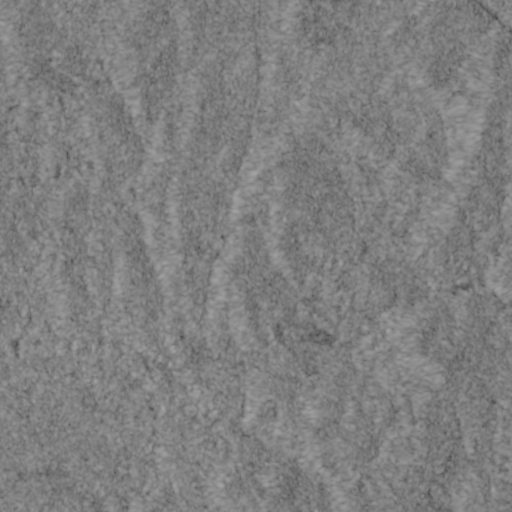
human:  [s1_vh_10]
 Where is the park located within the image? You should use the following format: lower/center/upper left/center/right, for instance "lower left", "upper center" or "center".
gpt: The park is located in the lower left of the image.
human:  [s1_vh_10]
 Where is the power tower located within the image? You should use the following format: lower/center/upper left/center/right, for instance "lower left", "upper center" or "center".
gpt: The power tower is located in the upper right of the image.
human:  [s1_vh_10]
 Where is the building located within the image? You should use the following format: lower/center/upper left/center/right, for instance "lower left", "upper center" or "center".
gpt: The building is located in the lower of the image.
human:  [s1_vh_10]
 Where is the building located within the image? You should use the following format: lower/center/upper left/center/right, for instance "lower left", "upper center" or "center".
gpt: The building is located in the lower right of the image.
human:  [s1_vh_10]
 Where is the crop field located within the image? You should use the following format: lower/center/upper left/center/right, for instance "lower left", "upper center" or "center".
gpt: There is no crop field in the image.

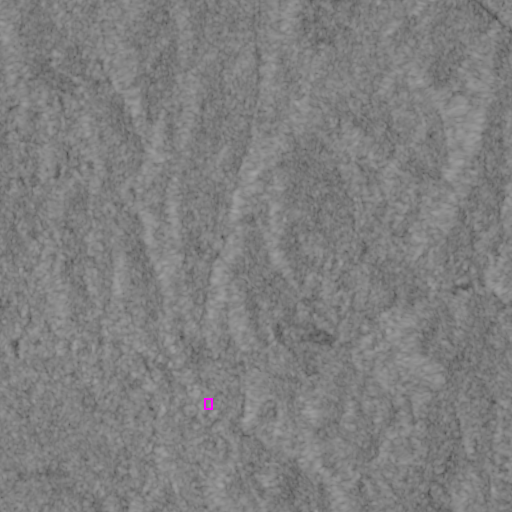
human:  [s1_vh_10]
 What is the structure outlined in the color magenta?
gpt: The structure outlined in magenta is a park.
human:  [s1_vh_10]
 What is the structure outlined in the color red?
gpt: There is no red outline.